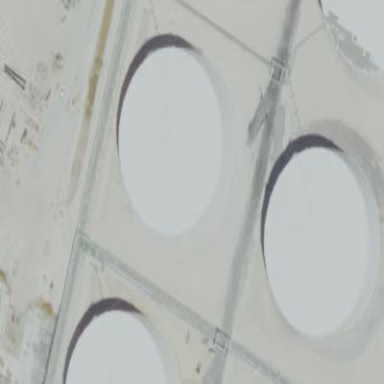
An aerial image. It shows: Storage tank building.